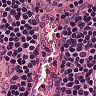
Metastatic tissue present: no